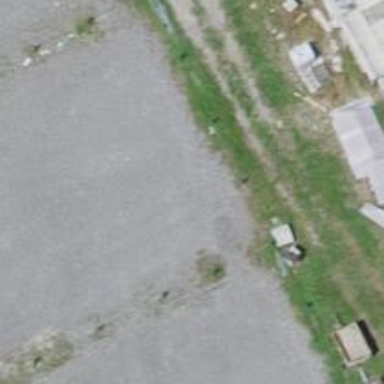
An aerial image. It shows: Parking aisle with dirt surface.